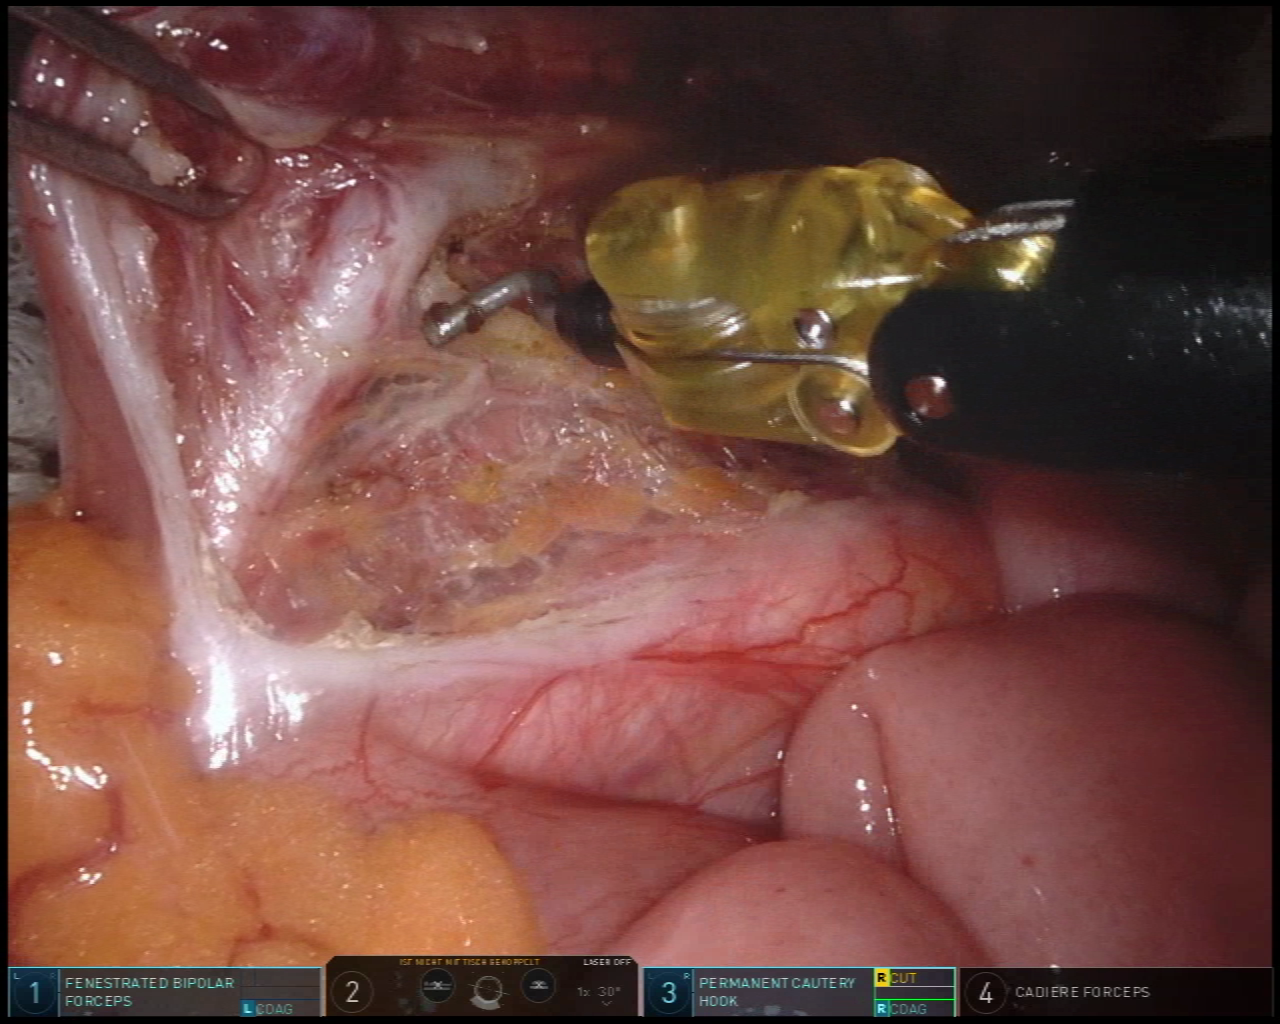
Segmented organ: inferior_mesenteric_artery
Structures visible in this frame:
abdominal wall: no
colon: no
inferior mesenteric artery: yes
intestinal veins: no
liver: no
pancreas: no
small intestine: yes
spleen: no
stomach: no
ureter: no
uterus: no
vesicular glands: no